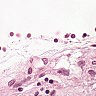
Metastatic tissue present: no